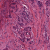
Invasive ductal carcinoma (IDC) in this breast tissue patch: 1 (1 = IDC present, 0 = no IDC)